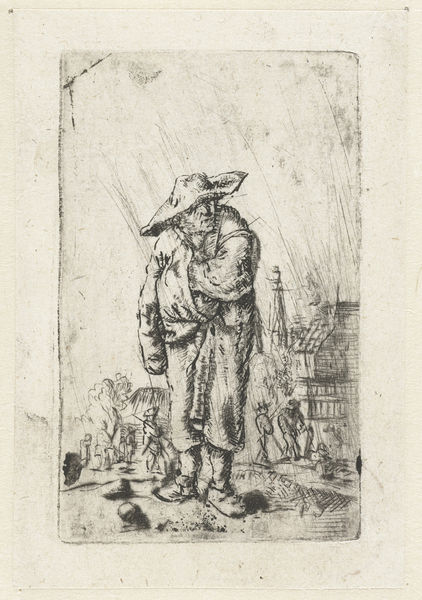
Titel: Staande boer met zijn hand in zijn mantel
Künstler: Adriaen van Ostade
Standort: Amsterdam
Institution: Rijksmuseum
Schlagwörter: hat, man, village, coat, sketch, city, beggar, farmer, bauern, bettler, landstreicher